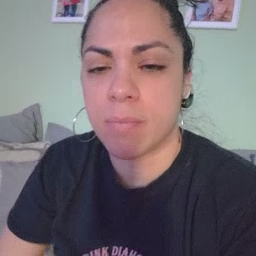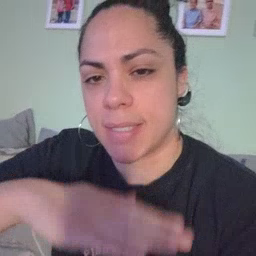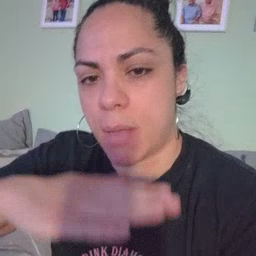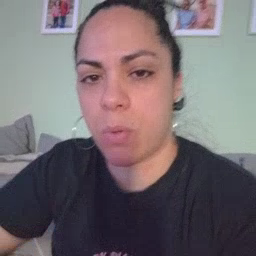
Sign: table